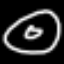
Label: donut